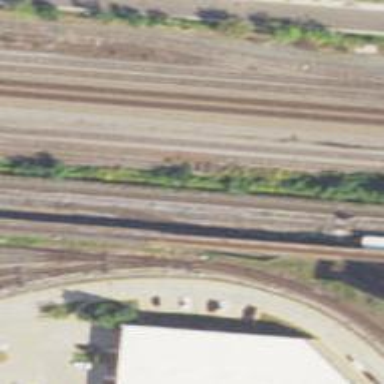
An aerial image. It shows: Electrified rail line with embankment.